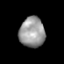
Tissue: prostate
Cell type: T cells
Senescence score: 0.3523
Nuclear area (px): 750
Mean DAPI intensity: 153.493